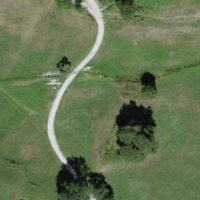
EUNIS habitat code: 24
Species observed at this site:
Motacilla alba